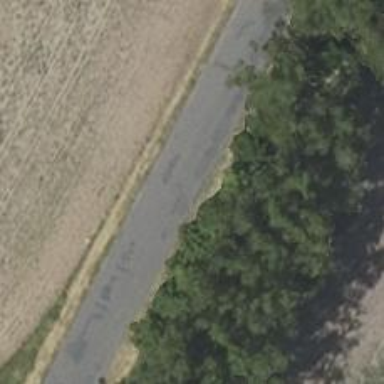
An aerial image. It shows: Unclassified road with asphalt surface.